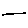
Label: line